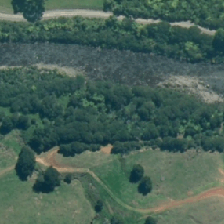
Land cover: broadleaved_indigenous_hardwood